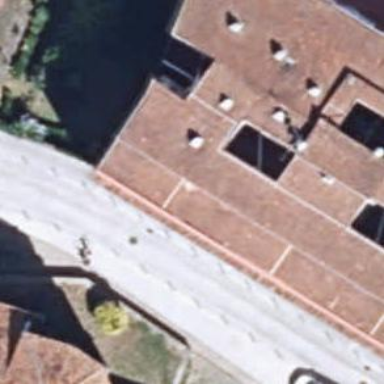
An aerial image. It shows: Part of building.